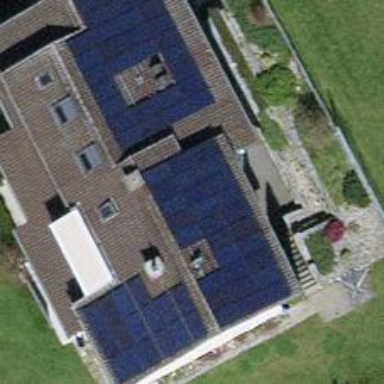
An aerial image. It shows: Solar power generator utilizing photovoltaic technology with solar photovoltaic panels.